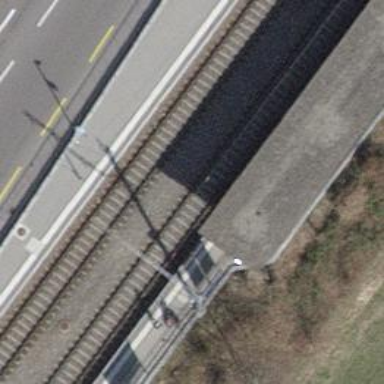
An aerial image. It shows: Platform for public transport at railway station.